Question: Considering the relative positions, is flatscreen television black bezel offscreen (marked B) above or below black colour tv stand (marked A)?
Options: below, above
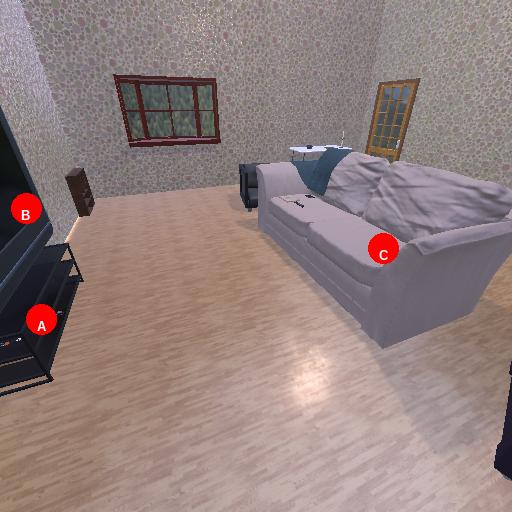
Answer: below